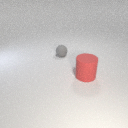
small gray rubber sphere to the left of large red rubber cylinder